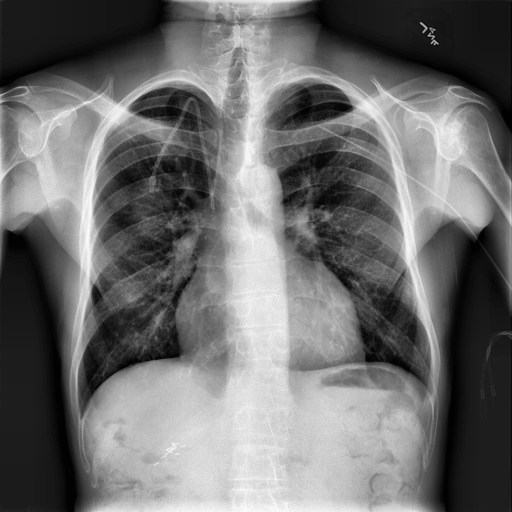
Finding: NORMAL